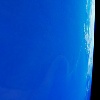
Label: water